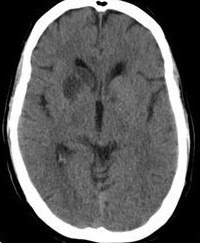
Label: notumor